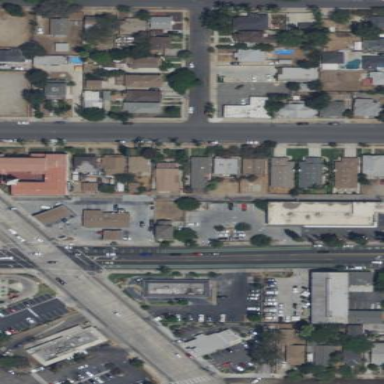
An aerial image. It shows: Sidewalk.